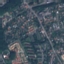
Land use / land cover: Residential